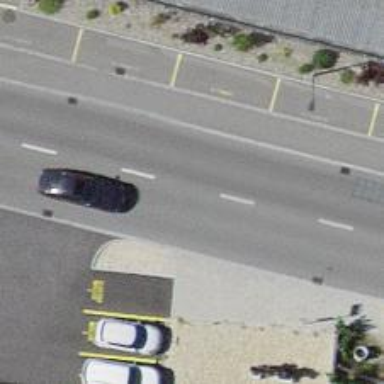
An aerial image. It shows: Public transport stop position.